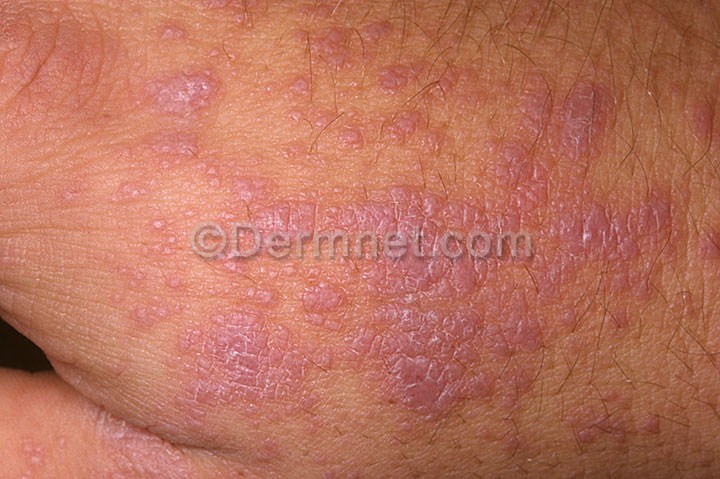
Disease: Nail Fungus and other Nail Disease